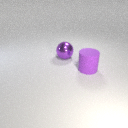
large purple metal sphere to the left of large purple rubber cylinder